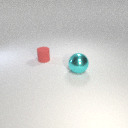
large cyan metal sphere in front of small red rubber cylinder